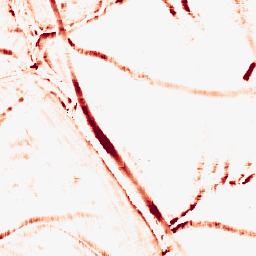
Category: morphological
Decomposition family: morphological_rect
Decomposition parameters: operation: opening
width: 10
height: 10
Upsampling method: area
Upsampling parameters: scale: 2
Upsampling scale: 2